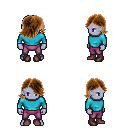
a pixel art fantasy rpg character, male body template, dark elf, purple skin, teal long-sleeve shirt, magenta pants, brown swoop hairstyle, maroon shoes, four views (front, back, left, right), 2x2 character sprite sheet, small pixel art, hard edges, no anti-aliasing